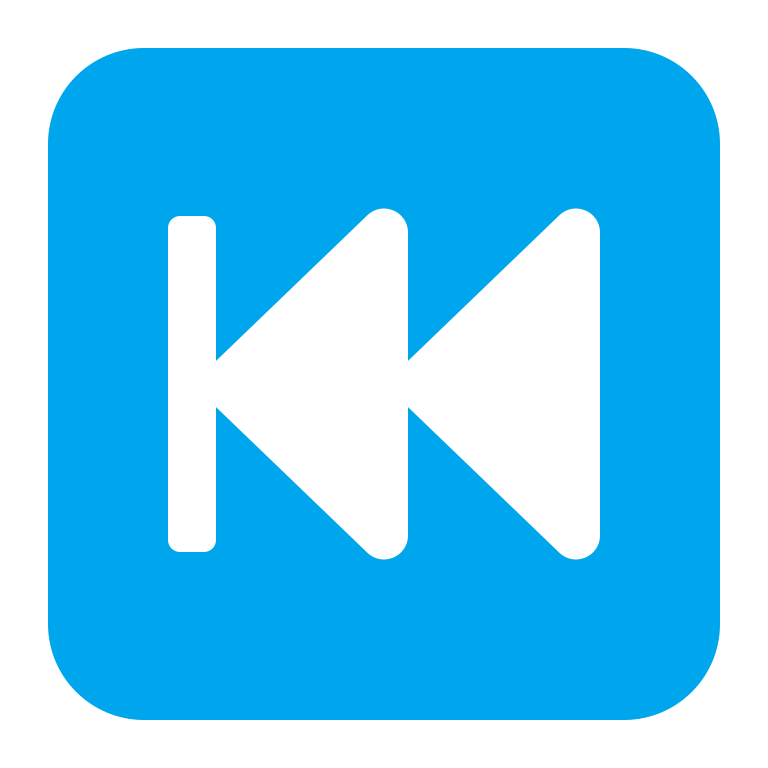
last track button flat